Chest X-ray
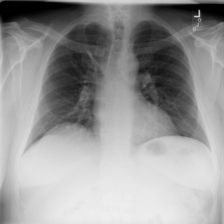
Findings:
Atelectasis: negative
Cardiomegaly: negative
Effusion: negative
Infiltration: negative
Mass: negative
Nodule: negative
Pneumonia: negative
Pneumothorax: negative
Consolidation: negative
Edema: negative
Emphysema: negative
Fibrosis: negative
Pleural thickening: negative
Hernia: negative